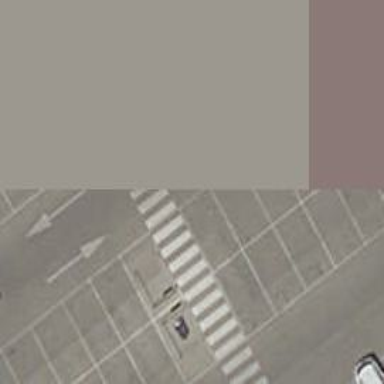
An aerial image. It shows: Marked crossing on the road.